Field crop: tomato
Growth stage: 1
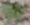
Species: solanum